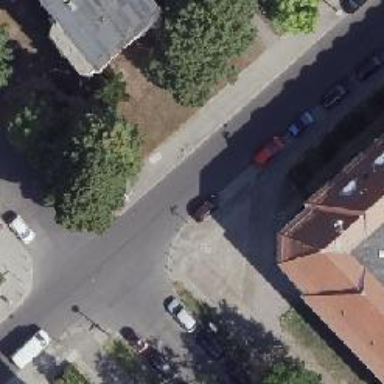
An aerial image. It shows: There is parking obstacle present in the area.